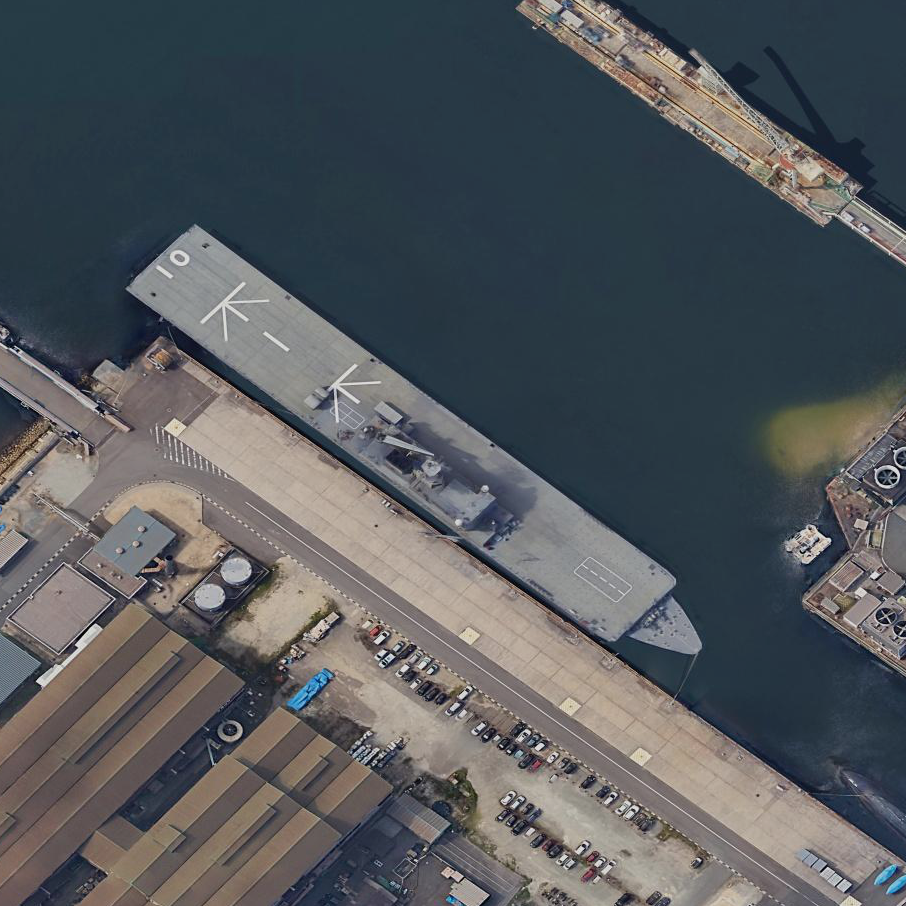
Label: assault